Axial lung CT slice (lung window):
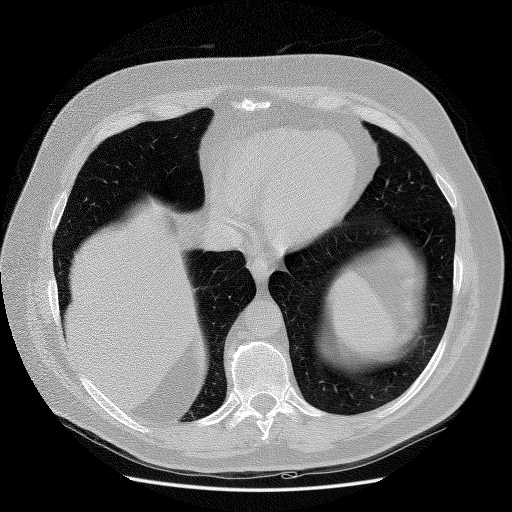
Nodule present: no